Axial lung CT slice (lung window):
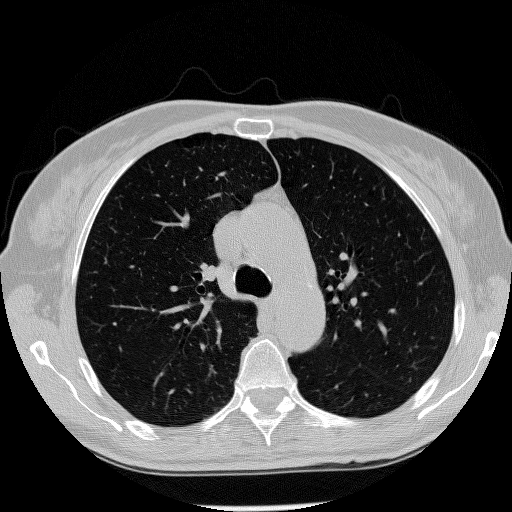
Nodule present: no